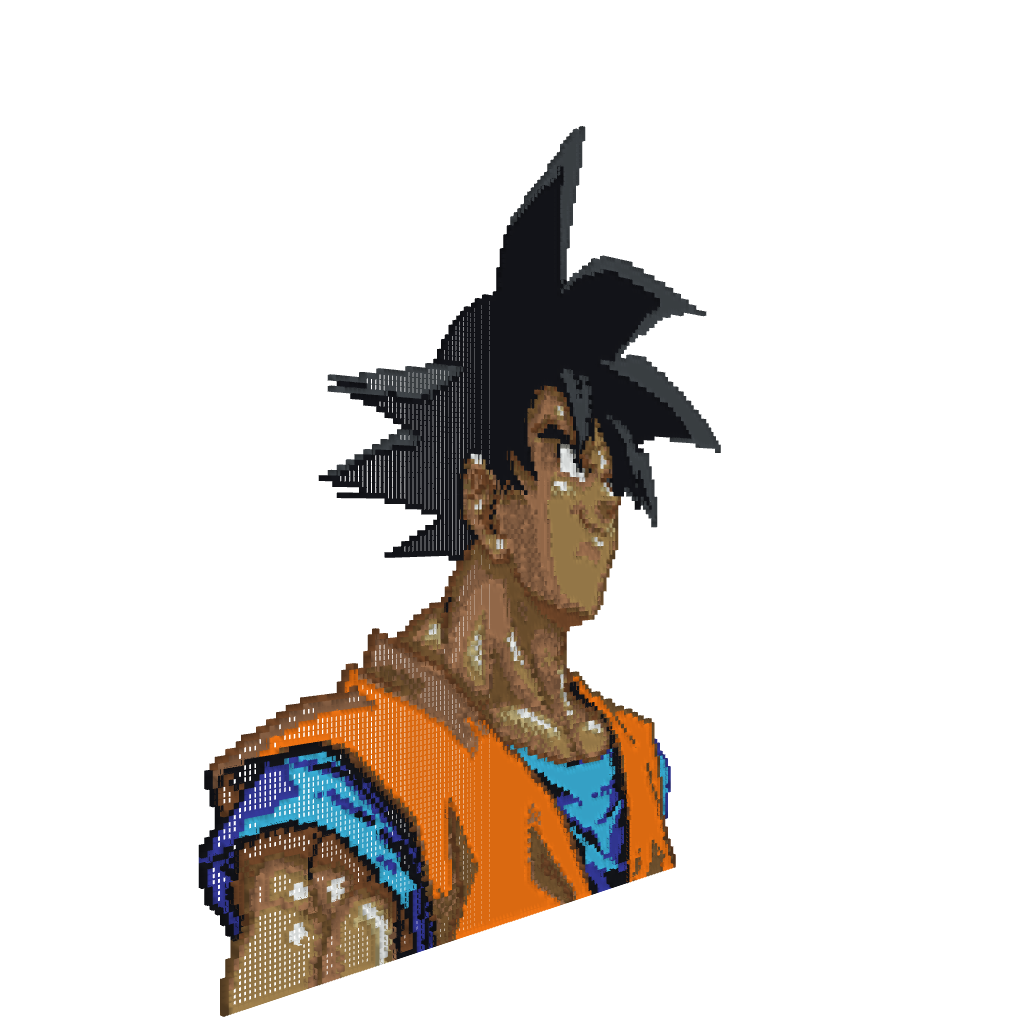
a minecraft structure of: Kakaroto - Goku